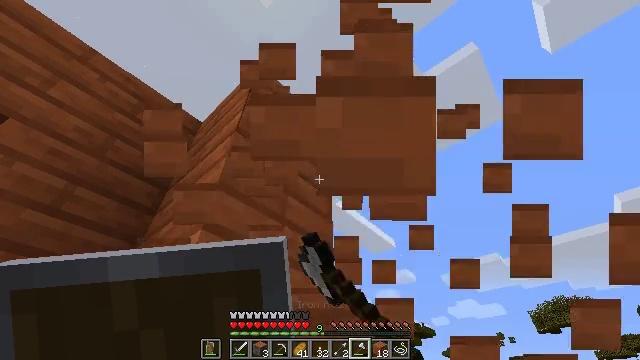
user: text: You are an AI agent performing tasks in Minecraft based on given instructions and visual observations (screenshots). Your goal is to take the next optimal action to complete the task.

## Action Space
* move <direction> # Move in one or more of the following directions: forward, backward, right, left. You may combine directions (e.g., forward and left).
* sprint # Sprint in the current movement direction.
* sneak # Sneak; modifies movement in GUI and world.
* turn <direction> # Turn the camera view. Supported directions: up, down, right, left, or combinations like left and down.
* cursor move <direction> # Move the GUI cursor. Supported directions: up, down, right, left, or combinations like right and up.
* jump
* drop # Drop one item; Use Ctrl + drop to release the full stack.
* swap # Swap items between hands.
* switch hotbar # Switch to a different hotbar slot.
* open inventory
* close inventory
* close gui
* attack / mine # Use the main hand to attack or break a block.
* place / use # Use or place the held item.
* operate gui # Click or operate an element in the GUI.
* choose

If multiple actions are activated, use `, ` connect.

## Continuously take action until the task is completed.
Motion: motion action
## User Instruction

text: Break the existing acacia planks.
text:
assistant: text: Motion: attack / mine